Question: First of all, I have done my search on and but haven't got any desired solution which fits to my problem. And I am not asking to provide me the code. I want suggestions how I solve my problem.
So my problem is, I have to create help wizard for 2-3 'activities' to guide user through the 'activity' screen. I have created the help screen but its not fitting to screen if I check it on different resolution phones, means the text and images which I am showing to guide user to how to operate the app.
So need some suggestions like how I create my screen.
Here are which I am thinking of:
1. Create another activity with same layout.
2. Take high resolution screenshot of activity then modify it with adding text & images and show that image on screen.
Or if you have any other suggestion I would appreciate it.
One of my code for help wizard screen layout is:
'''
<LinearLayout
android:layout_width="match_parent"
android:layout_height="50dp"
android:layout_weight="0"
android:background="@color/black_actionBar"
android:gravity="center_vertical|left"
android:visibility="invisible" >
<LinearLayout
android:layout_width="40dp"
android:layout_height="match_parent"
android:gravity="center" >
<com.AppName.utils.ButtonRegularFont
android:layout_width="30dp"
android:layout_height="30dp"
android:layout_weight="0"
android:background="@drawable/back" />
</LinearLayout>
<com.AppName.utils.TextViewRegularFont
style="@style/textviews_whiteFont_header"
android:layout_width="match_parent"
android:layout_height="40dp"
android:layout_weight="1"
android:ellipsize="end"
android:gravity="center"
android:lines="1"
android:text="Images" />
<com.AppName.utils.ImageViewSettings
android:layout_width="wrap_content"
android:layout_height="wrap_content"
android:layout_weight="0"
android:src="@drawable/menu" />
</LinearLayout>
<LinearLayout
android:layout_width="match_parent"
android:layout_height="50dp"
android:layout_weight="0"
android:orientation="horizontal"
android:visibility="invisible" >
<LinearLayout
android:layout_width="match_parent"
android:layout_height="match_parent"
android:layout_weight="1"
android:orientation="vertical" >
<com.AppName.utils.ButtonRegularFont
style="@style/tabView_button_style"
android:layout_width="match_parent"
android:layout_height="match_parent"
android:layout_weight="1"
android:gravity="center"
android:text="Hotel" />
<View
android:id="@+id/view_images_hotel"
style="@style/viewLineDisabled"
android:layout_width="match_parent" />
</LinearLayout>
<View
style="@style/tabview_divider"
android:layout_width="2dp" />
<LinearLayout
android:layout_width="match_parent"
android:layout_height="match_parent"
android:layout_weight="1"
android:orientation="vertical" >
<com.AppName.utils.ButtonRegularFont
style="@style/tabView_button_style"
android:layout_width="match_parent"
android:layout_height="match_parent"
android:layout_weight="1"
android:gravity="center"
android:text="Rooms" />
<View
android:id="@+id/view_images_rooms"
style="@style/viewLineDisabled"
android:layout_width="match_parent" />
</LinearLayout>
</LinearLayout>
<Spinner
android:layout_width="match_parent"
android:layout_height="40dp"
android:layout_margin="5dp"
android:layout_weight="0"
android:background="@drawable/spinner_selector"
android:prompt="@string/select_room"
android:visibility="gone" />
<com.AppName.utils.ButtonRegularFont
style="@style/buttonStyle"
android:layout_width="match_parent"
android:layout_height="40dp"
android:layout_margin="5dp"
android:layout_weight="0"
android:text="Add Image"
android:visibility="invisible" />
<FrameLayout
android:layout_width="match_parent"
android:layout_height="match_parent" >
<org.askerov.dynamicgrid.DynamicGridView
android:layout_width="match_parent"
android:layout_height="match_parent"
android:layout_margin="5dp"
android:layout_weight="1"
android:horizontalSpacing="1dp"
android:numColumns="3"
android:stretchMode="columnWidth"
android:verticalSpacing="1dp" />
<ImageView
android:layout_width="match_parent"
android:layout_height="100dp"
android:src="@drawable/arrow"/>
<com.AppName.utils.TextViewCircular
android:layout_width="match_parent"
android:layout_height="match_parent"
android:textColor="@color/white"
android:layout_marginLeft="10dp"
android:layout_marginRight="10dp"
android:layout_marginTop="120dp"
android:textStyle="bold"
android:textSize="18sp"
android:text="To start dragging an image just long press on any image and then it can be editable to drag to any position."/>
</FrameLayout>
<com.AppName.utils.ButtonRegularFont
style="@style/buttonStyle_CheckedList"
android:layout_width="match_parent"
android:layout_height="40dp"
android:layout_weight="0"
android:text="Submit" />
'''
Here is the image:

In above image the arrow is showing correctly with text but in some phone it won't show as it showing in the image.
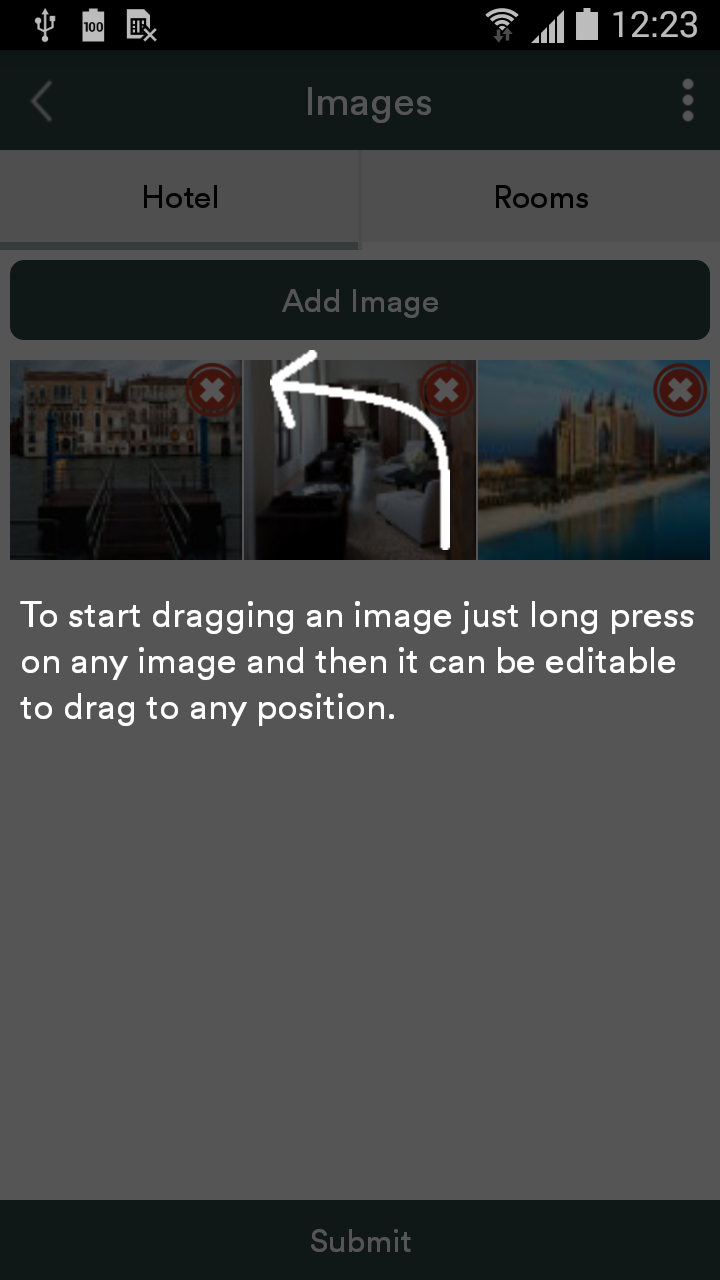
Answer: Taking high resolution images will increase you APK size so its better not to go with it. To make a screen Wizard you can use <URL> Library . so you will not have to use full screen images to show the wizard.